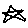
Label: star